Question: I am new to Android and found out that to keep updating the main view I had to create a thread to handle various process and then pass back updates to the main view. I decided to use the Handler class to do this. The view in this example has a button to activate the code and a tablelayout to display the messages received - representing a stage of the process.
The problem is that I send 8 different messages and I can see 8 messages coming back in the handler, but all 8 have the same contents as message 8 only.
I was expecting the handler to pick the messages up in sequence.
Any suggestions on a better way of doing this always welcome to learn.
Here is the code:
'
'''
public class messageHandlerTest extends Activity {
protected TextView textView;
protected Handler handler = new Handler() {
@Override
public void handleMessage(Message msg) {
String[] status = (String[]) msg.obj;
createTableRow(status);
Log.e("Got a new message",status[0]+":"+status[1]);
}
};
Button btnStartProgress;
@Override
protected void onCreate(Bundle savedInstanceState) {
super.onCreate(savedInstanceState);
setContentView(R.layout.activity_main);
textView = (TextView) findViewById(R.id.statusText);
textView.setText("");
//Getting response from server with Network SSID and Password
Button connectButton = (Button)findViewById(R.id.connectButton);
addListenerOnButton();
} // End of create
protected class connectWiFi extends Thread implements Runnable {
//tokens1 = new String[0];
public void run(){
try {
String[] messageString = new String[2];
Message message = handler.obtainMessage();
messageString[0]="OK";
messageString[1]="Number 1";
message.obj = messageString;
handler.sendMessage(message);
message = handler.obtainMessage();
messageString[0]="OK";
messageString[1]= "Number 2";
message.obj = messageString;
handler.sendMessage(message);
message = handler.obtainMessage();
messageString[0]="OK";
messageString[1] = "Number 3";
message.obj = messageString;
handler.sendMessage(message);
message = handler.obtainMessage();
messageString[0]="OK";
messageString[1] = "Number 4";
message.obj = messageString;
handler.sendMessage(message);
message = handler.obtainMessage();
messageString[0] = "OK";
messageString[1] = "Number 5";
message.obj = messageString;
handler.sendMessage(message);
message = handler.obtainMessage();
messageString[0] = "OK";
messageString[1] = "Number 6";
message.obj = messageString;
handler.sendMessage(message);
message = handler.obtainMessage();
messageString[0] = "OK";
messageString[1] = "Number 7";
message.obj = messageString;
handler.sendMessage(message);
message = handler.obtainMessage();
messageString[0] = "OK";
messageString[1] = "Number 8";
message.obj = messageString;
handler.sendMessage(message);
} catch (Exception e) {
e.printStackTrace();
Log.e("Exception found","bugger");
}
}// End or run
}// End of class
public void addListenerOnButton() {
btnStartProgress = (Button) findViewById(R.id.connectButton);
btnStartProgress.setOnClickListener(
new OnClickListener() {
@Override
public void onClick(View v) {
connectWiFi connectwifi = new connectWiFi();
connectwifi.start();
}
});
}
private void createTableRow(String[] stage) {
TableLayout tl = (TableLayout) findViewById(R.id.statusTable);
TableRow tr = new TableRow(this);
LayoutParams lp = new LayoutParams(LayoutParams.MATCH_PARENT, LayoutParams.WRAP_CONTENT);
tr.setLayoutParams(lp);
tr.setBackgroundColor(0xFFFFFFFF);
TextView tvStatus = new TextView(this);
tvStatus.setLayoutParams(lp);
tvStatus.setPadding(2,1,1,2);
tvStatus.setTextColor(0xFF000000);
tvStatus.setText(stage[0]); // Status
TextView tvStage = new TextView(this);
tvStage.setLayoutParams(lp);
tvStage.setPadding(2,1,1,2);
tvStage.setTextColor(0xFF000000);
tvStage.setText(stage[1]); // Stage
tr.addView(tvStatus);
tr.addView(tvStage);
tl.addView(tr, new TableLayout.LayoutParams(LayoutParams.MATCH_PARENT, LayoutParams.WRAP_CONTENT));
}
@Override
protected void onDestroy() {
super.onDestroy();
}
'''
}
The result of this code looks like:

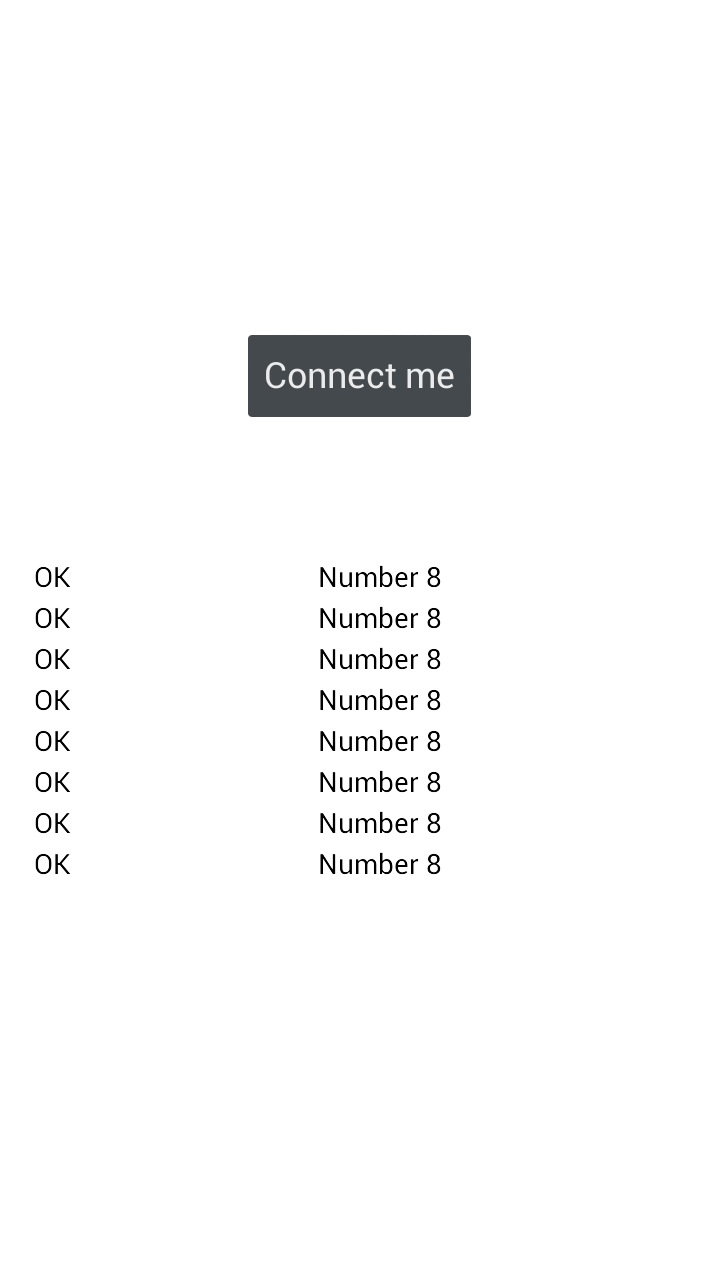
Answer: I suspect what may be happening is that you continually modify the same reference String[] named messageString while never creating a new one. Passing that by reference and then continuing to change the values there are probably what's resulting in this outcome.
A few things,
1. When using handlers try to use the what field for return code. For instnace, your OK string (if it is just for a status) you would be better off defining int constant return types.
2. As JanBo mentioned, you don't want to be extending Thread and implementing Runnable.
3. It really depends on what you're trying to do exactly but the Handler message queue callback pattern is one of many you can choose to accomplish what you want. In the interest of learning another method, take a look at a blog post I wrote here which explains how you can delegate off-UI thread tasks to an IntentService and call back to your Activity when it finishes.